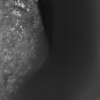
Label: not_dusty